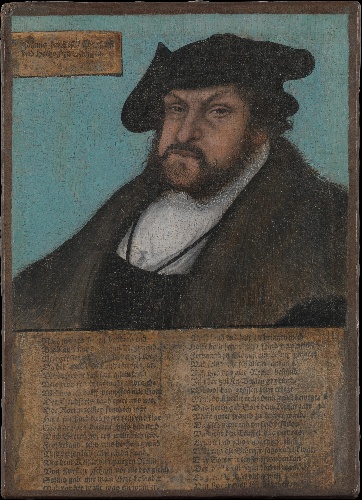
Title: Johann I (1468–1532), the Constant, Elector of Saxony
Artist: Lucas Cranach the Elder
Artist bio: German, Kronach 1472–1553 Weimar
Date: 1532–33
Object type: Painting
Classification: Paintings
Medium: Oil on canvas, transferred from wood, with letterpress-printed paper labels
Dimensions: 8 1/4 x 5 7/8 in. (21 x 14.9 cm)
Department: European Paintings
Credit line: Purchase, 1871
Accession year: 1871
Repository: Metropolitan Museum of Art, New York, NY
Tags: Men|Portraits